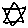
Label: star